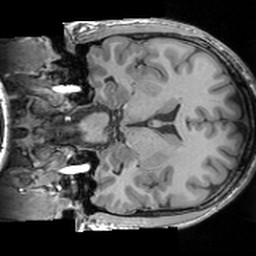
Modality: T1w
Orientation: coronal
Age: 27
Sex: male
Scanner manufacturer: siemens
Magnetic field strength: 3 T
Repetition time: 1.63 s
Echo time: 0.00311 s